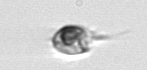
Label: Balanion